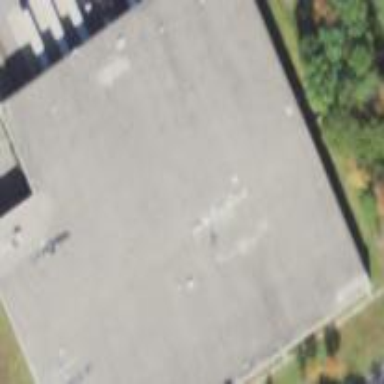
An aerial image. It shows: Industrial building.